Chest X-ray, PA view. Patient: 28 years old, sex M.
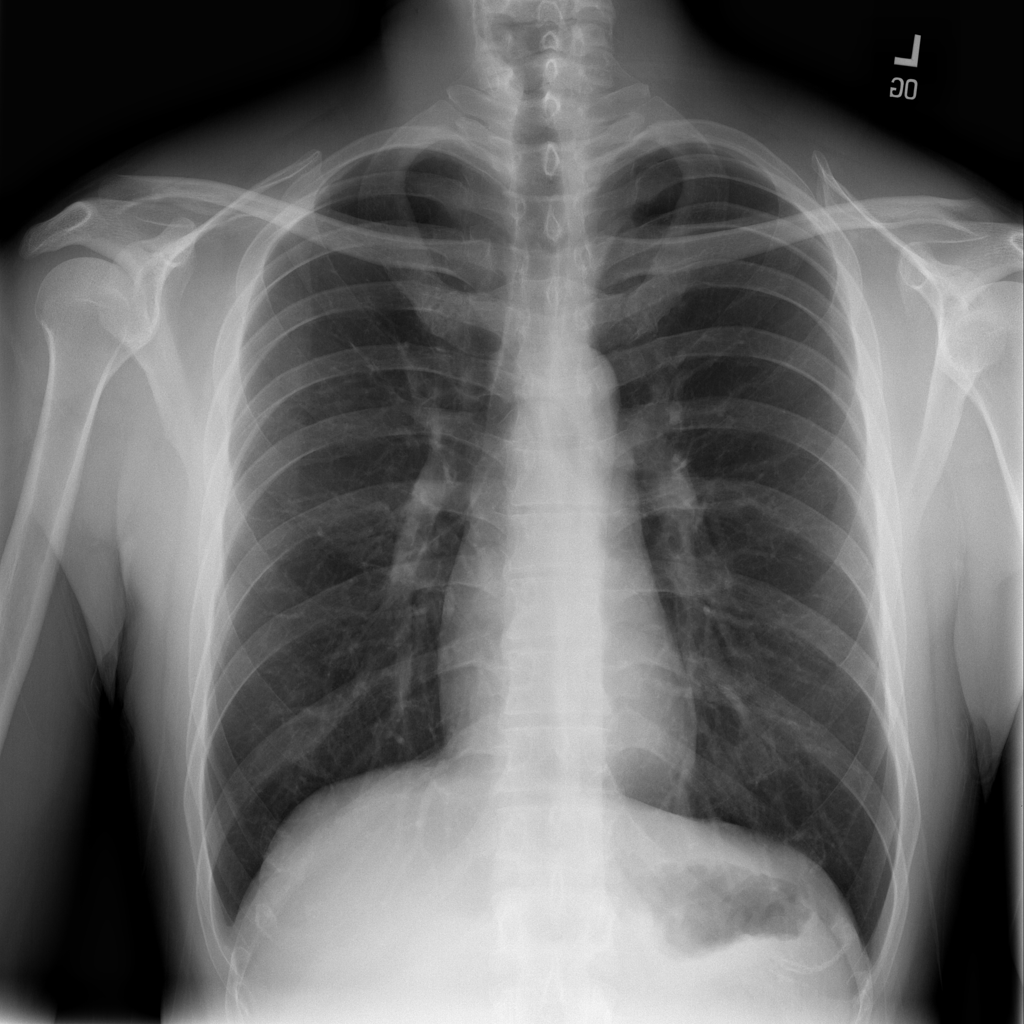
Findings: No Finding